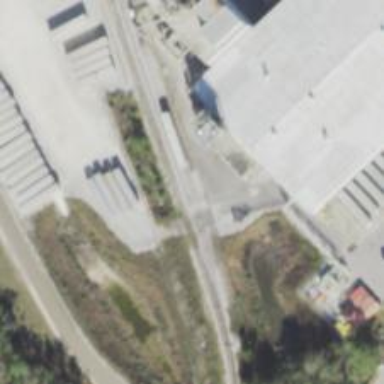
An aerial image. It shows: Railway spur service.